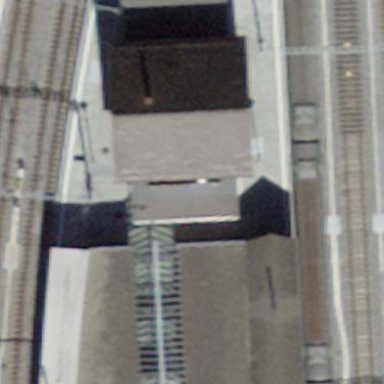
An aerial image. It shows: Transportation building.